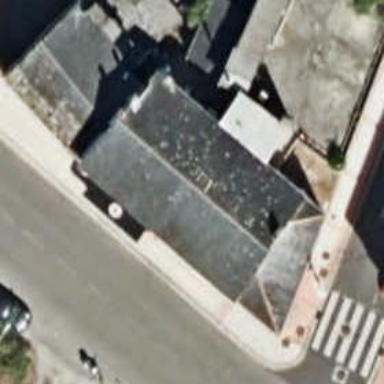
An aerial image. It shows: Pub.